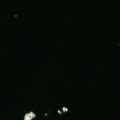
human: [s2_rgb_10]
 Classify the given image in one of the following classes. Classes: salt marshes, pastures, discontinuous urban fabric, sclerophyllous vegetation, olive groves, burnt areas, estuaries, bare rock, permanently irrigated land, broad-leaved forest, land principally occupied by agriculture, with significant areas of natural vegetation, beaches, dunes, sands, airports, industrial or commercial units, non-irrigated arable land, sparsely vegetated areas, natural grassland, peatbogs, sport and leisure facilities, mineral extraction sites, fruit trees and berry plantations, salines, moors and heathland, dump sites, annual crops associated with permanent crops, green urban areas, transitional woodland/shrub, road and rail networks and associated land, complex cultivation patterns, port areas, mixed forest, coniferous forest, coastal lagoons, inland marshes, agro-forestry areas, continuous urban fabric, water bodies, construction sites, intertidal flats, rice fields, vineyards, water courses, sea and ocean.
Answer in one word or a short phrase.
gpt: sea and ocean